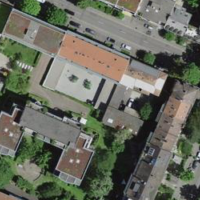
EUNIS habitat code: 54
Species observed at this site:
Lepisma saccharinum
Vespa crabro
Larinioides sclopetarius
Achillea millefolium
Salticus scenicus
Passer domesticus
Phaneroptera nana
Synema globosum
Sargus bipunctatus